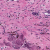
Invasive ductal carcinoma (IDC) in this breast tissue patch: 0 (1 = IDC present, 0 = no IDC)